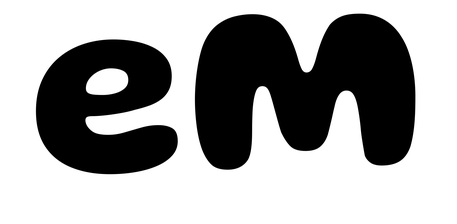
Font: Gluten_Bold